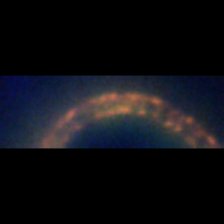
Taxon: Guinardia
Group: Diatoms